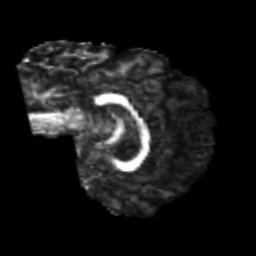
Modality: FA
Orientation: sagittal
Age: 22
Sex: male
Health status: healthy
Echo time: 0.074 s